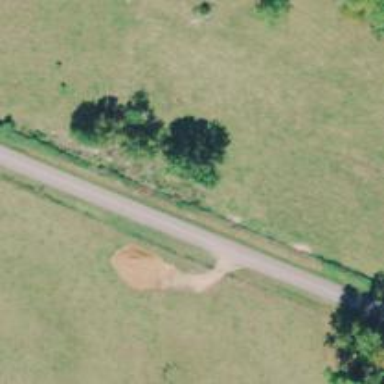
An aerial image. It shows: Tertiary road.